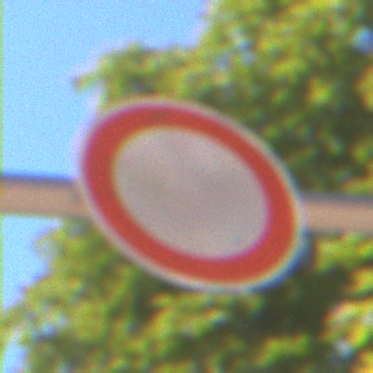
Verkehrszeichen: VerbotFahrzeugeAllerArt
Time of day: MorningAfternoon
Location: Outdoor (Nature)
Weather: Clear
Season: Summer
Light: Natural